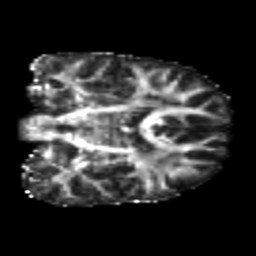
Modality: FA
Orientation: coronal
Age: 22
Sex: male
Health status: healthy
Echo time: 0.074 s